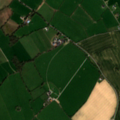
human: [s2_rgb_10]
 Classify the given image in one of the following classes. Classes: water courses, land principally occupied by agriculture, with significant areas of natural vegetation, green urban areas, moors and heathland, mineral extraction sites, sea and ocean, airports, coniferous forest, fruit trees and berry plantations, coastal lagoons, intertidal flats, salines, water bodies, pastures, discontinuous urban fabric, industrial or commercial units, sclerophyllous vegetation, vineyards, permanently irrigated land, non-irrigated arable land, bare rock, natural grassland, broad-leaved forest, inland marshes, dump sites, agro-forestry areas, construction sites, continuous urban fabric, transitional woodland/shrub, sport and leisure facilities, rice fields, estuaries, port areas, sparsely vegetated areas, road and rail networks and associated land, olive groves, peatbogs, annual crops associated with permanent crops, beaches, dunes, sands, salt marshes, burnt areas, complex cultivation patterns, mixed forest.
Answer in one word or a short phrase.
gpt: non-irrigated arable land, pastures